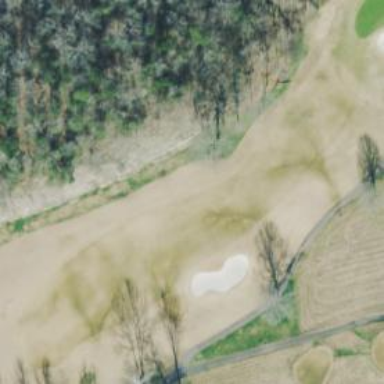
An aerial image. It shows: Grassy area designated as golf fairway.